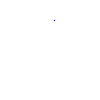
Particle: proton